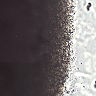
Metastatic tissue present: no